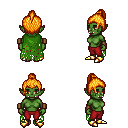
a pixel art fantasy rpg character, female body template, orc, green skin, green tattered cape, red pants, light blonde short topknot hairstyle, leather bracers, gold boots, four views (front, back, left, right), 2x2 character sprite sheet, small pixel art, hard edges, no anti-aliasing